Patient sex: M
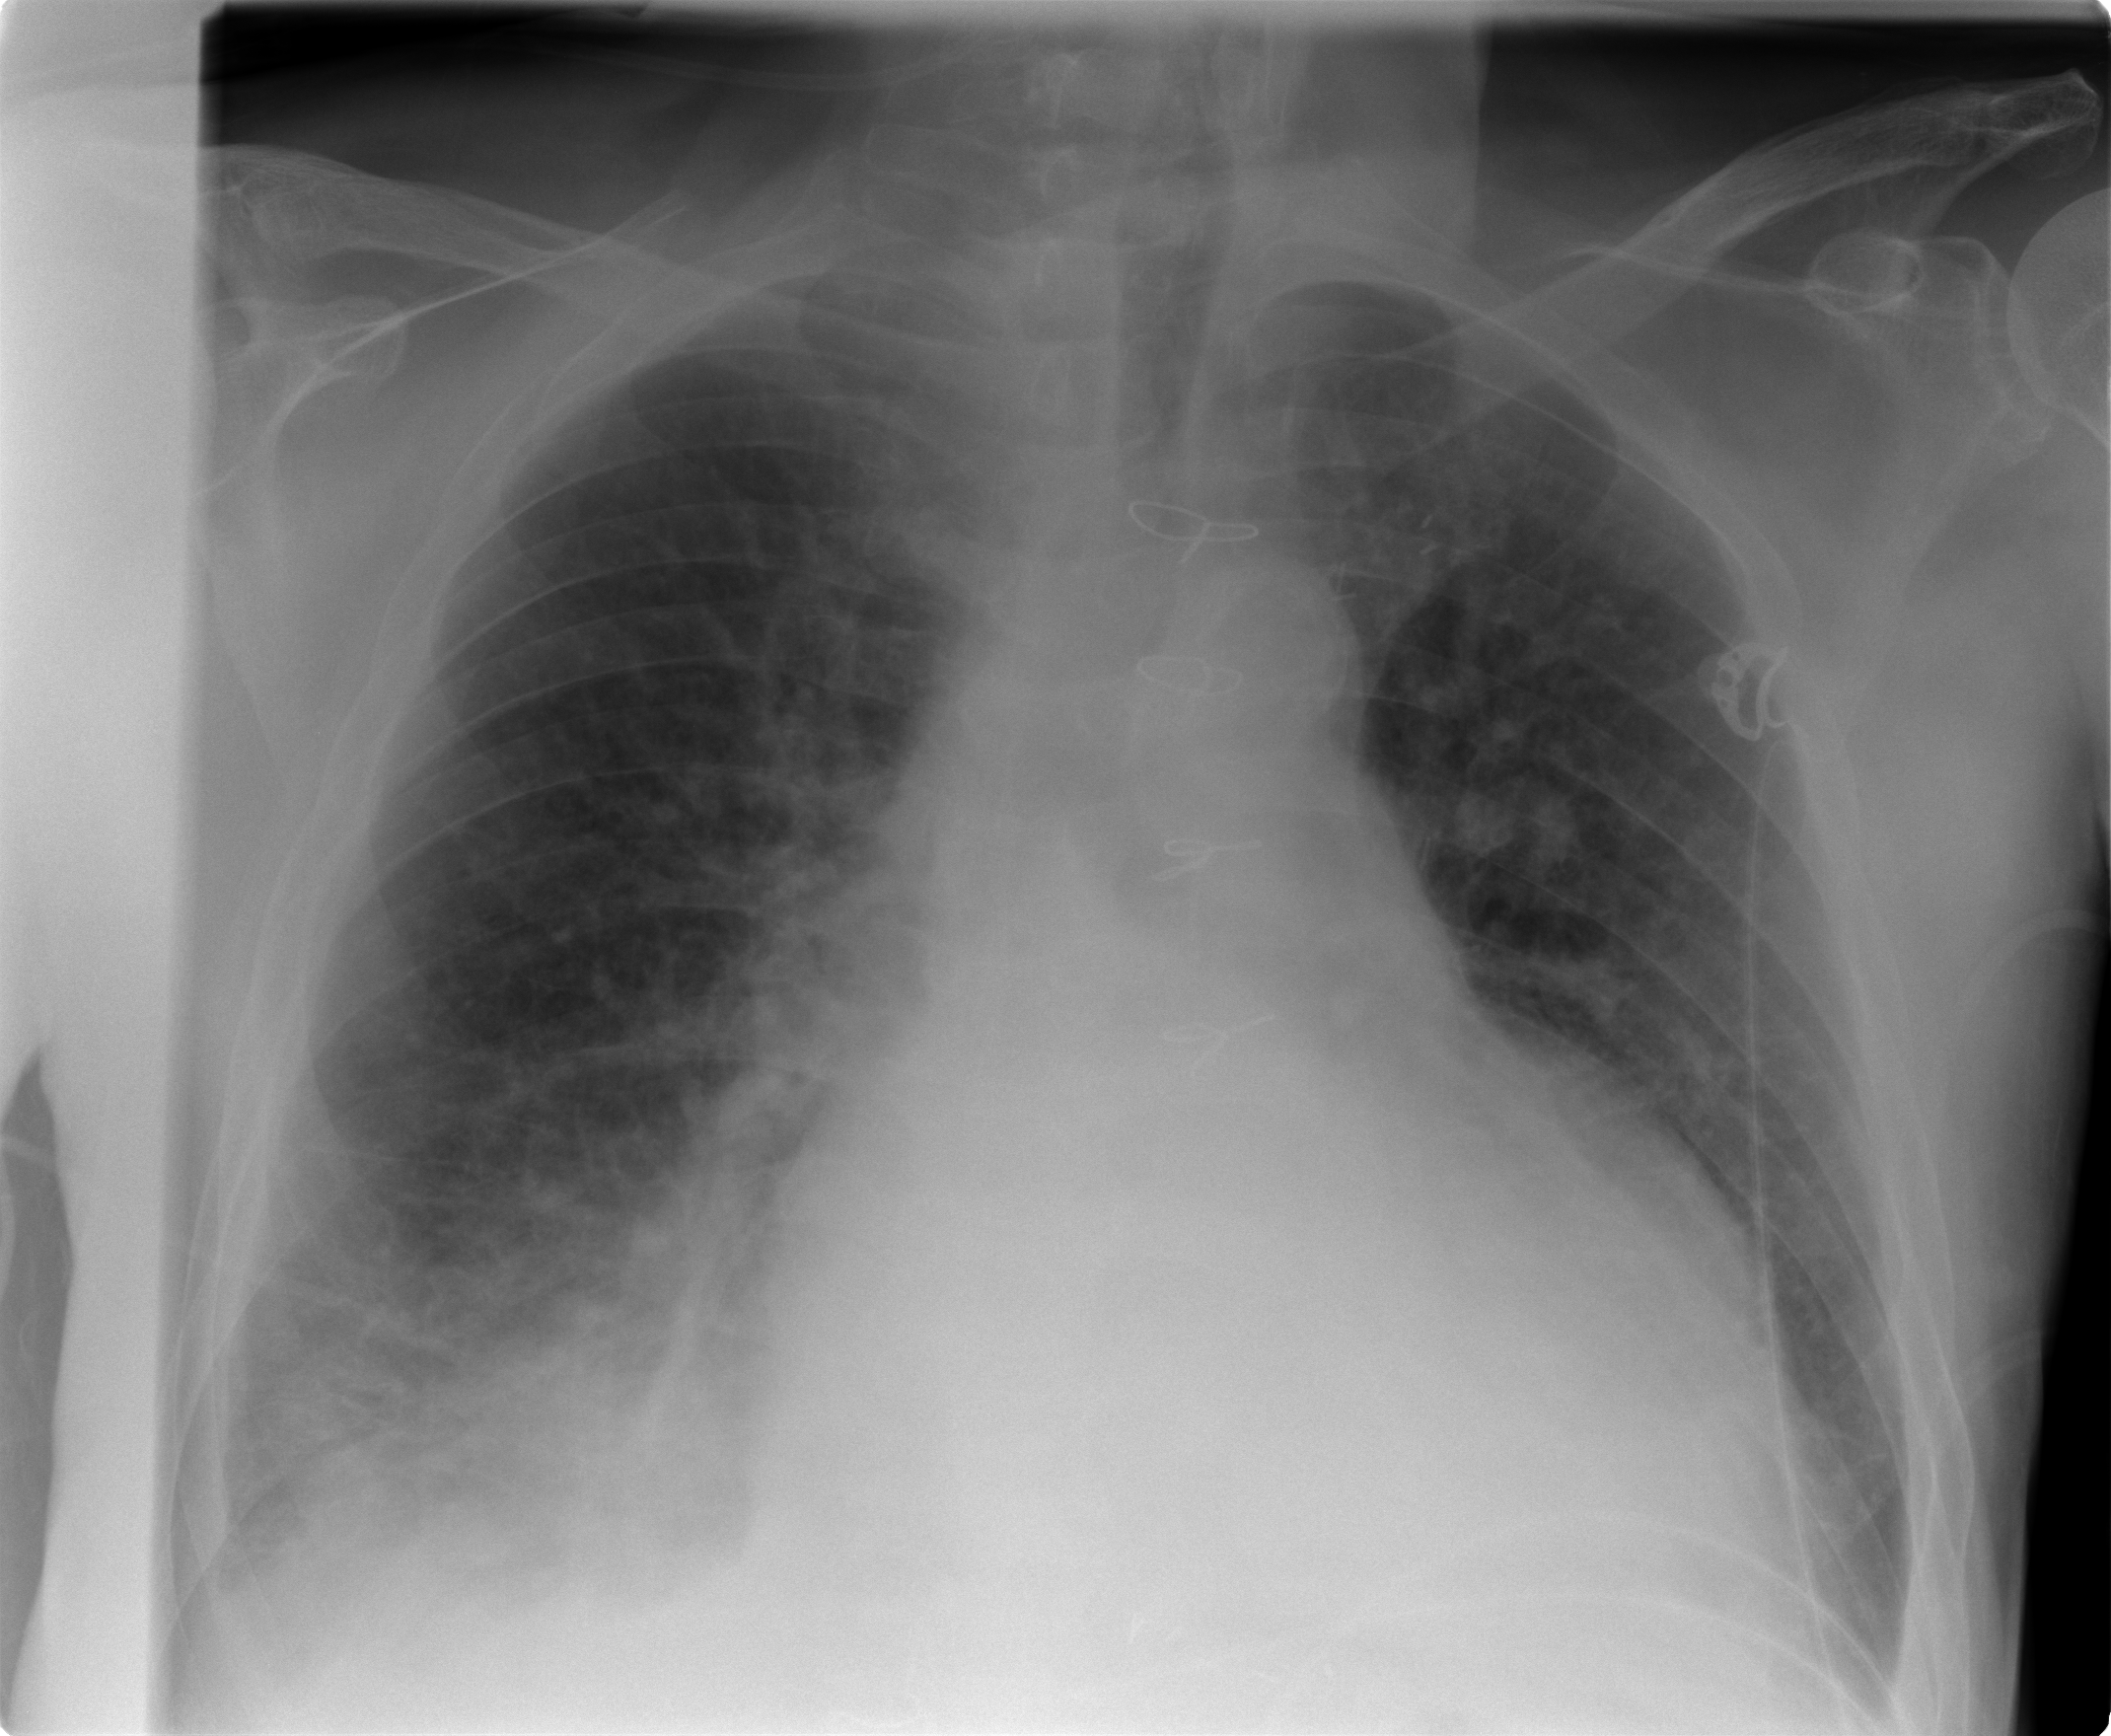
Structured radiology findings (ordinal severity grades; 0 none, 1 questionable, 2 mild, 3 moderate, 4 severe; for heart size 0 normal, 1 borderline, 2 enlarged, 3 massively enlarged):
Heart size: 3
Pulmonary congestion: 2
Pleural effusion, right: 2
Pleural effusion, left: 1
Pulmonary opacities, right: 2
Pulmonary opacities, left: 2
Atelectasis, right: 2
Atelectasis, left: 2